【题型】解答题　【知识点】解析几何　【难度】medium
7.（2024•闵行区二模）如图，已知椭圆$C_1$:$\frac{x^2}{4}+y^2=1$和抛物线$C_2$:$x^2=2py\ (p>0)$，$C_2$的焦点$F$是$C_1$的上顶点，过$F$的直线交$C_2$于$M$、$N$两点，连接$NO$、$MO$并延长之，分别交$C_1$于$A$、$B$两点，连接$AB$，设$\triangle OMN$、$\triangle OAB$的面积分别为$S_{\triangle OMN}$、$S_{\triangle OAB}$.

\noindent （1）求$p$的值；

\noindent （2）求$\overrightarrow{OM}\cdot\overrightarrow{ON}$的值；

\noindent （3）求$\frac{S_{\triangle OMN}}{S_{\triangle OAB}}$的取值范围.

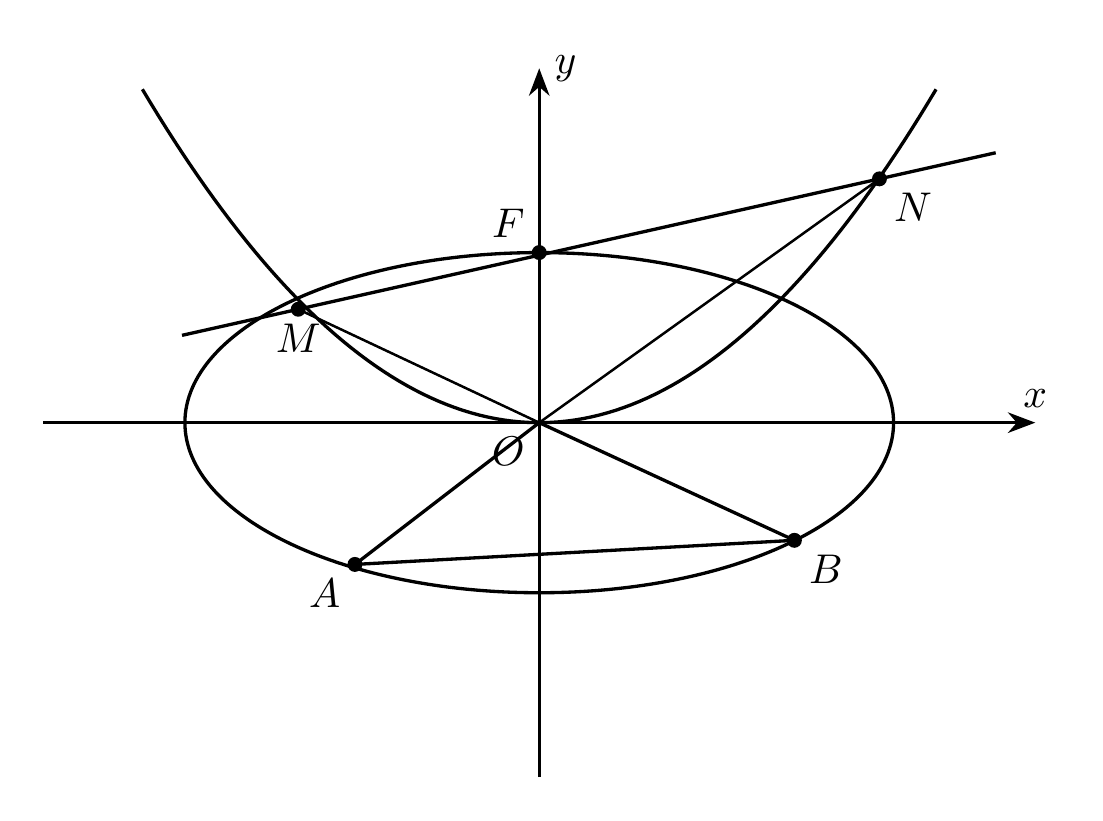
【解答】
\noindent 【分析】
\noindent （1）根据题意即可求出$p$的值.
\noindent （2）设直线$MN$的方程为$y=kx+1$，点$M(x_1,\ y_1)$、$N(x_2,\ y_2)$，联立直线与抛物线，即可得出$\overrightarrow{OM}\cdot\overrightarrow{ON}$的值.
\noindent （3）联立直线与椭圆方程，根据点所在象限和均值不等式，即可得出答案.

\vspace{1em}
\noindent 【解答】
\noindent 解：（1）抛物线$C_2$的焦点为$F(0,1)$，故$p=2$.

\vspace{0.5em}
\noindent （2）若直线$MN$与$y$轴重合，则该直线与抛物线$C_2$只有一个公共点，不合乎题意，
\noindent 所以，直线$MN$的斜率存在，设直线$MN$的方程为$y=kx+1$，点$M(x_1,\ y_1)$、$N(x_2,\ y_2)$，
\noindent 联立
\[
\begin{cases}
x^2=4y \\
y=kx+1
\end{cases}
\]
可得$x^2-4kx-4=0$，
\noindent $\triangle=16k^2+16>0$恒成立，则$x_1x_2=-4$，
\noindent $\overrightarrow{OM}\cdot\overrightarrow{ON}=x_1x_2+y_1y_2=x_1x_2+\frac{x_1^2x_2^2}{4\times4}=-4+1=-3$.

\vspace{0.5em}
\noindent （3）设直线$NO$、$MO$的斜率分别为$k_1$、$k_2$，其中$k_1>0$，$k_2<0$，
\noindent 联立
\[
\begin{cases}
\frac{x^2}{4}+y^2=1 \\
y=k_1x
\end{cases}
\]
可得$(4k_1^2+1)x^2=4$，解得$x=\pm\frac{2}{\sqrt{4k_1^2+1}}$，
\noindent 点$A$在第三象限，则$x_A=-\frac{2}{\sqrt{4k_1^2+1}}$，
\noindent 点$B$在第四象限，同理可得$x_B=\frac{2}{\sqrt{4k_2^2+1}}$，
\noindent 且$k_1k_2=\frac{y_1y_2}{x_1x_2}=\frac{x_1x_2}{16}=-\frac{1}{4}$，
\noindent \[
\begin{aligned}
\frac{S_{\triangle OMN}}{S_{\triangle OAB}}&=\frac{|OM|\cdot|ON|}{|OB|\cdot|OA|}=\frac{|x_1|\cdot|x_2|}{\frac{2}{\sqrt{4k_1^2+1}}\cdot\frac{2}{\sqrt{4k_2^2+1}}} \\
&=\sqrt{(4k_1^2+1)(4k_2^2+1)}=\sqrt{4k_1^2+\frac{1}{4k_1^2}+2} \\
&\geqslant\sqrt{2\sqrt{4k_1^2\cdot\frac{1}{4k_1^2}}+2}=2,
\end{aligned}
\]
\noindent 当且仅当$k_1=\frac{1}{2}$时，等号成立.
\noindent $\therefore \frac{S_{\triangle OMN}}{S_{\triangle OAB}}$的取值范围为$[2,\ +\infty)$.

\vspace{1em}
\noindent 【点评】本题考查直线与圆锥曲线的综合问题，属于中档题.